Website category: sports
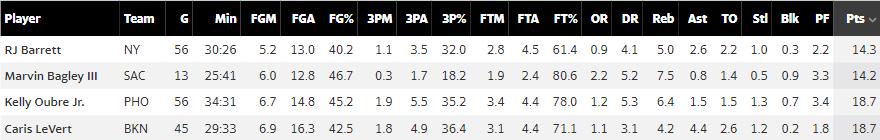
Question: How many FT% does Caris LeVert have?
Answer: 71.1

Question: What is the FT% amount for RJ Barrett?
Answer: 61.4

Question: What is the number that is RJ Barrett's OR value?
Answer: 0.9

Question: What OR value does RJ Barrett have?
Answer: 0.9

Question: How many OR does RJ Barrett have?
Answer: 0.9

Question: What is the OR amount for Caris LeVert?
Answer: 1.1

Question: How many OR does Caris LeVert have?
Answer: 1.1

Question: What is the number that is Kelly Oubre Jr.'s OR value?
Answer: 1.2

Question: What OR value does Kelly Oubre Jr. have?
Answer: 1.2

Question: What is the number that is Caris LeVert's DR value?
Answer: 3.1

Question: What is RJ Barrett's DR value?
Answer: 4.1

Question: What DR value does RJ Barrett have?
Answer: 4.1

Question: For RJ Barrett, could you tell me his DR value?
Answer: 4.1

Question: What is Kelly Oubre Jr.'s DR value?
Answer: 5.3

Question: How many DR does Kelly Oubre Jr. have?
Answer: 5.3

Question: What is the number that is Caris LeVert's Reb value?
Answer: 4.2

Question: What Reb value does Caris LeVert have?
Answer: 4.2

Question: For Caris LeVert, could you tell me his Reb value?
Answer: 4.2

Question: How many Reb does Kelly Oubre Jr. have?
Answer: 6.4

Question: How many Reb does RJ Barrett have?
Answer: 5.0

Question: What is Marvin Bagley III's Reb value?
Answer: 7.5

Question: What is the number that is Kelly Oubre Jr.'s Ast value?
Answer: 1.5

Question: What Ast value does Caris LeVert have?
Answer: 4.4

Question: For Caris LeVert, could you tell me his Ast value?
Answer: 4.4

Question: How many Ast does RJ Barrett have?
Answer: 2.6

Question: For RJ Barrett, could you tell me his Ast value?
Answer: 2.6

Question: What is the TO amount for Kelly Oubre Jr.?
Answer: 1.5

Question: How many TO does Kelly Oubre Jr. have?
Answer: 1.5

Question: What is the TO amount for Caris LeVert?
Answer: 2.6

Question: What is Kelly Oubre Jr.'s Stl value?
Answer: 1.3

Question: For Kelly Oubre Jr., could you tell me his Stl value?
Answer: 1.3

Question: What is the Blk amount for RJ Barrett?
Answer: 0.3

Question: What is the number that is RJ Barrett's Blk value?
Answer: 0.3

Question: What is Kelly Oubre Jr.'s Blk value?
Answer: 0.7

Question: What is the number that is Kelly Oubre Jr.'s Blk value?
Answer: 0.7

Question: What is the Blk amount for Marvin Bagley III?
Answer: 0.9

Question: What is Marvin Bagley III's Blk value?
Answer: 0.9

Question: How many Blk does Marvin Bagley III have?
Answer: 0.9

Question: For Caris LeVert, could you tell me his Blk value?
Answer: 0.2

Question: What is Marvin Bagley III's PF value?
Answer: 3.3

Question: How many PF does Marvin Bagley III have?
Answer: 3.3

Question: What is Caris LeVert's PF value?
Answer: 1.8

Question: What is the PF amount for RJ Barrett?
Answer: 2.2

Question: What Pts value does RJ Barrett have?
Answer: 14.3

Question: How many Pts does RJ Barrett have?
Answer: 14.3

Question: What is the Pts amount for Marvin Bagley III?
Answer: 14.2

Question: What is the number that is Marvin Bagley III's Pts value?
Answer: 14.2

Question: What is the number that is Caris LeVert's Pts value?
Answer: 18.7